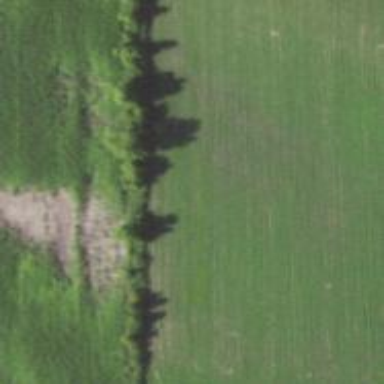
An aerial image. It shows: Row of trees in natural setting.